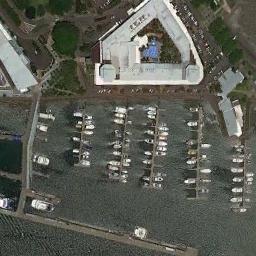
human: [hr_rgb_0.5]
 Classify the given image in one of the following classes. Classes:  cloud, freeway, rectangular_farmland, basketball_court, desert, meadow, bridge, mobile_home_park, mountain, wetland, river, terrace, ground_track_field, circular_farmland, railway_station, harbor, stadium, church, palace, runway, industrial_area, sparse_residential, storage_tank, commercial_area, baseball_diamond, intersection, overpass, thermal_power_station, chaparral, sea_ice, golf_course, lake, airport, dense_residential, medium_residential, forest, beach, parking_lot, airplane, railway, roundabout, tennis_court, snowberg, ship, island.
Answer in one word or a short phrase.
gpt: harbor